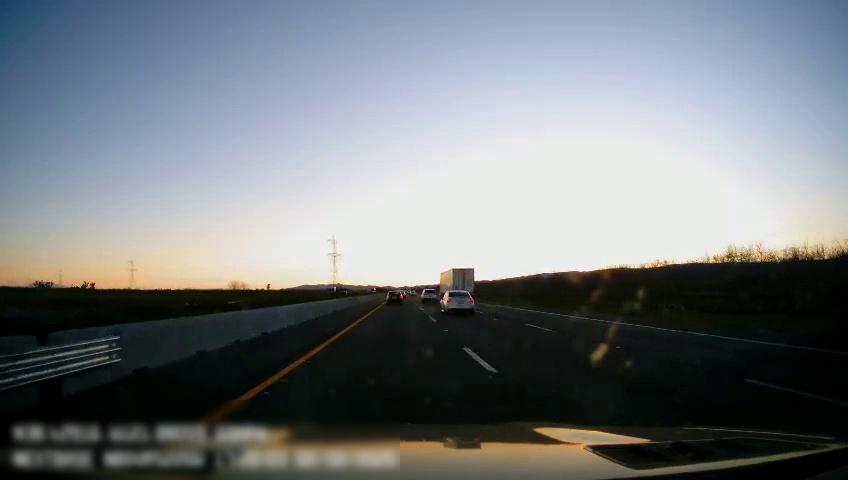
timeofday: Day
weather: Sunny
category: Drivable Space
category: Vehicles | Car
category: Vehicles | Truck
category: Vehicles | SUV
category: Vehicles | Truck
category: Vehicles | SUV
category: Lanes | Current Lane
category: Lanes | Current Lane
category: Lanes | Alternate Lane
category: Lanes | Alternate Lane